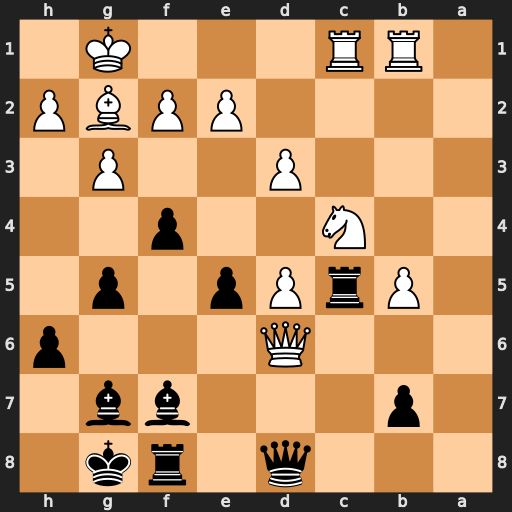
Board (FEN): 3q1rk1/1p3bb1/3Q3p/1PrPp1p1/2N2p2/3P2P1/4PPBP/1RR3K1
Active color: b
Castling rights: -
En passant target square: -
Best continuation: Rxc4 Qxd8 Rxc1+ Rxc1 Rxd8